Aerial crown-view tile of a tropical tree (Barro Colorado Island, Panama), acquired 20250715:
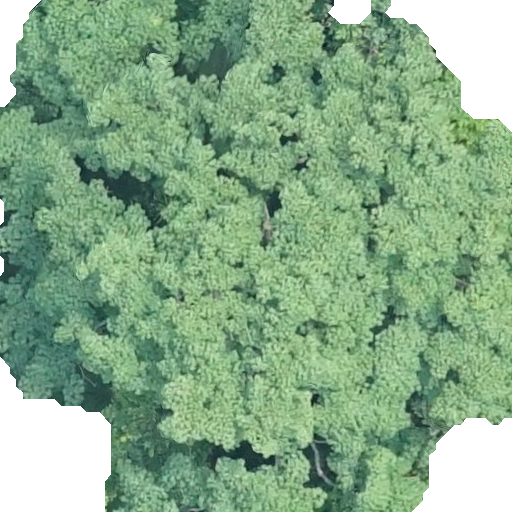
Species: Ceiba pentandra
GBIF accepted scientific name: Ceiba pentandra
Crown area: 388.734 m²